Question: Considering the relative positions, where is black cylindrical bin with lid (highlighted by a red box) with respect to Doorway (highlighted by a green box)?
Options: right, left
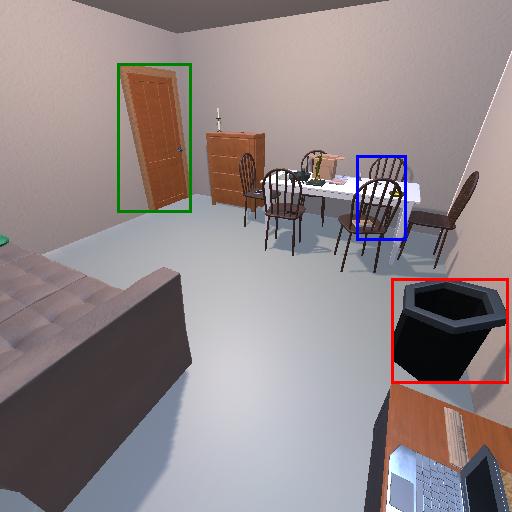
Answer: right